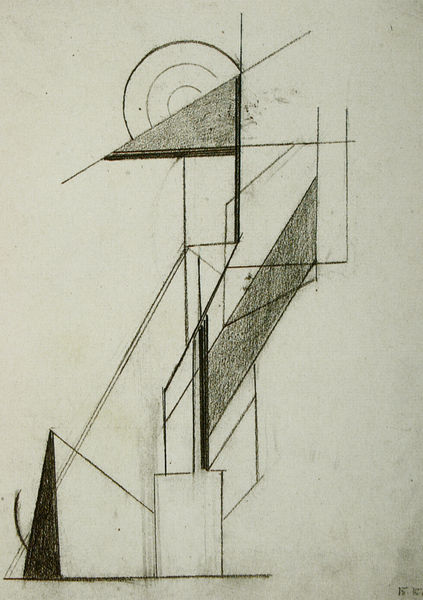
Titel: Konstruktion
Künstler: Boris Koroljow
Institution: Art Co. Ltd. (Sammlung George Costakis)
Schlagwörter: komposition, grau, kreide, schwarz, skizze, weiss, zeichnung, architektur, sockel, tribüne, abstrakt, flächen, graphik, linien, figuren, rechtecke, kohle, bleistift, entwurf, dynamisch, konstruktion, diagonalen, schräge, dreiecke, kanten, geometrie, halbkreise, senkrechte